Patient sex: F
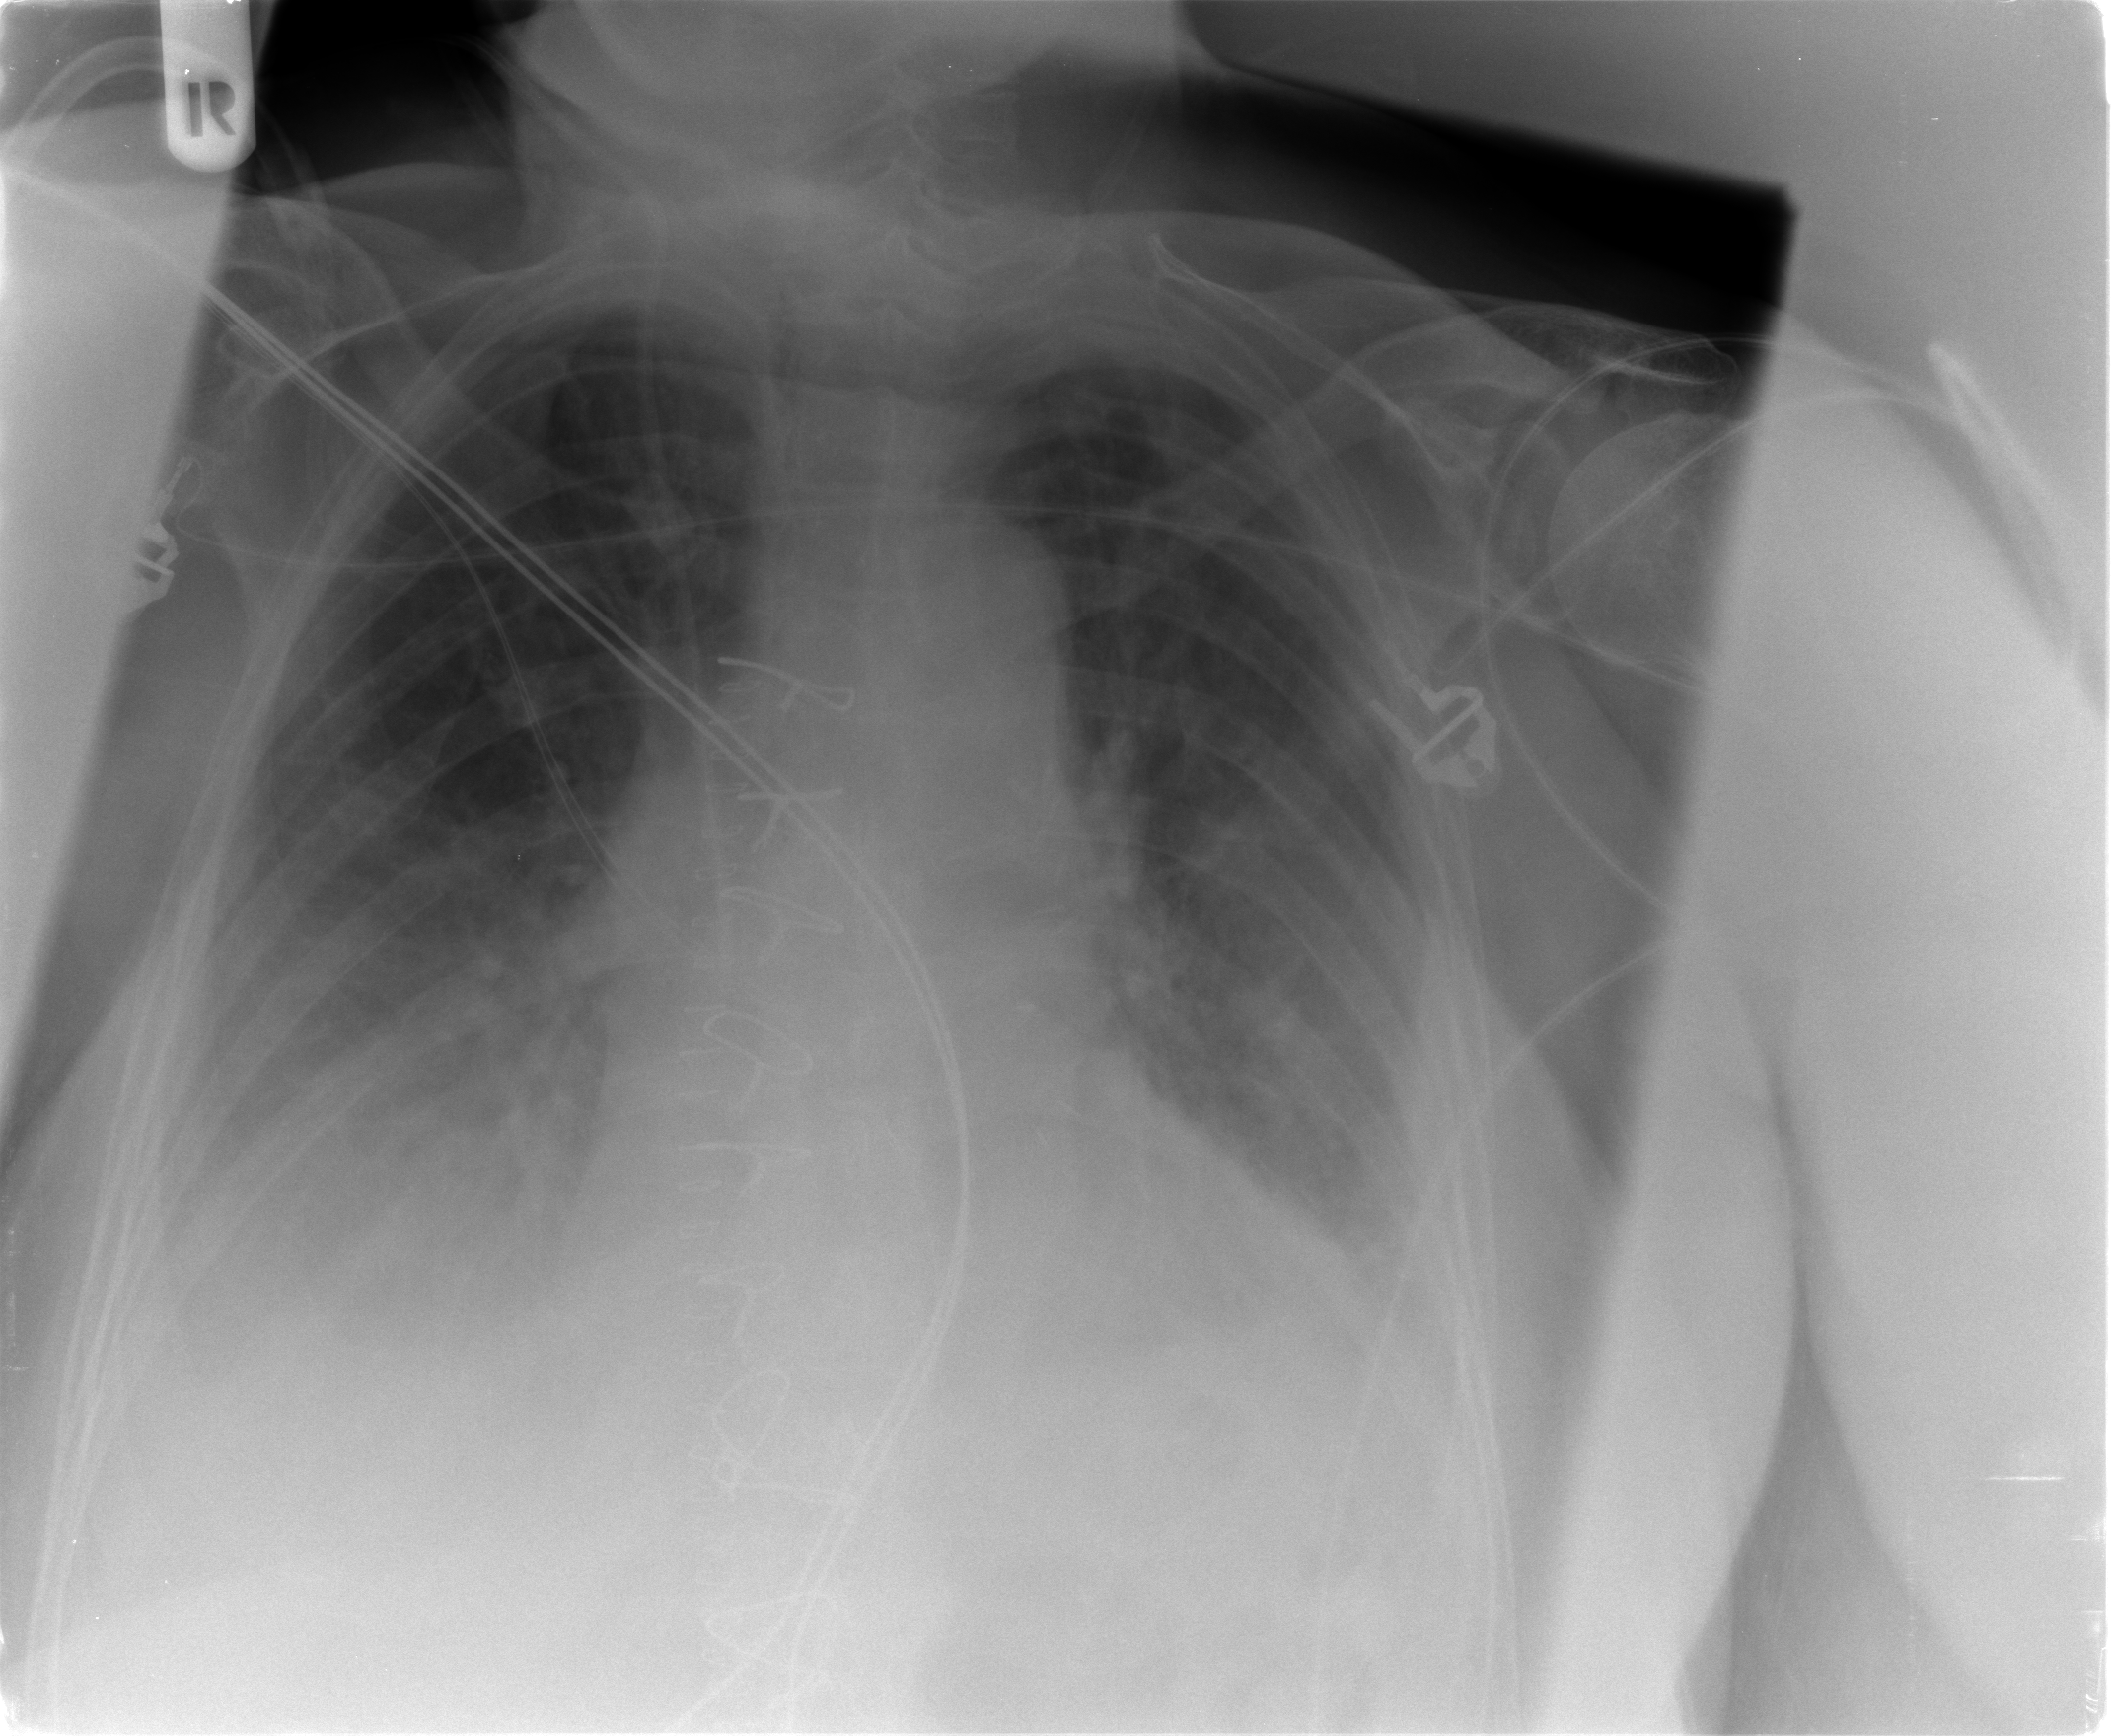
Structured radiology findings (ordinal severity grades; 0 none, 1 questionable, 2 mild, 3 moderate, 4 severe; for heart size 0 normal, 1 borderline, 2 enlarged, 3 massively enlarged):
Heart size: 0
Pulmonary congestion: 2
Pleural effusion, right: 3
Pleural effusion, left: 2
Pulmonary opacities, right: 2
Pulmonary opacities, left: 2
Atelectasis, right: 2
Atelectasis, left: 2